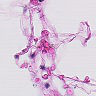
Metastatic tissue present: no